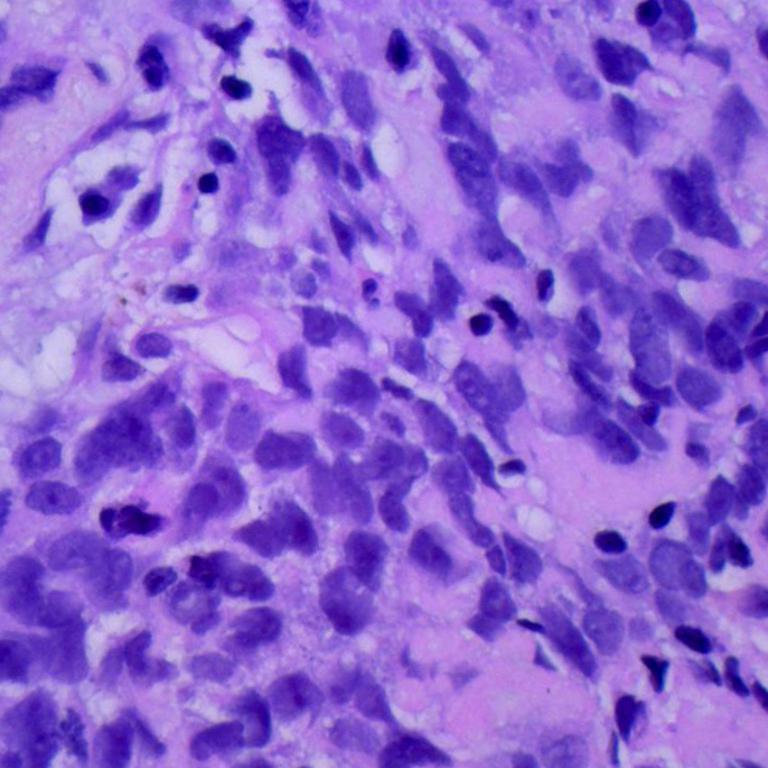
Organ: lung
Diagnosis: squamous carcinomas